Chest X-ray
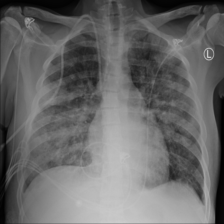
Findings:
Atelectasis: negative
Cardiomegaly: negative
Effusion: negative
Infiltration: negative
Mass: negative
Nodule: negative
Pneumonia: negative
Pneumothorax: negative
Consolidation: negative
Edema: negative
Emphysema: negative
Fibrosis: negative
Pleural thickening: negative
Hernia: negative